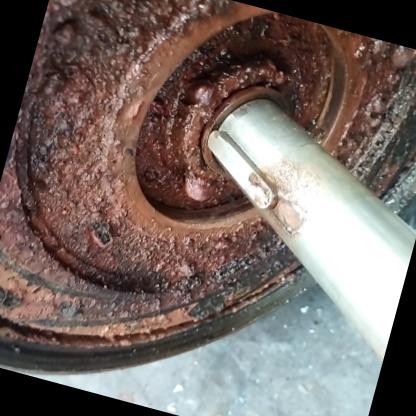
Klasa: inne